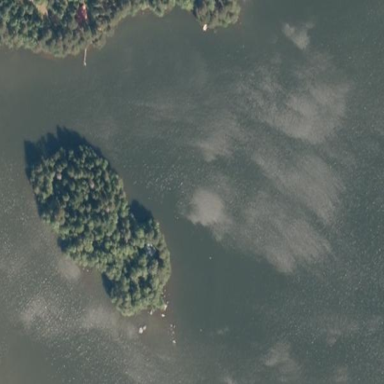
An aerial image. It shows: Image showing island.